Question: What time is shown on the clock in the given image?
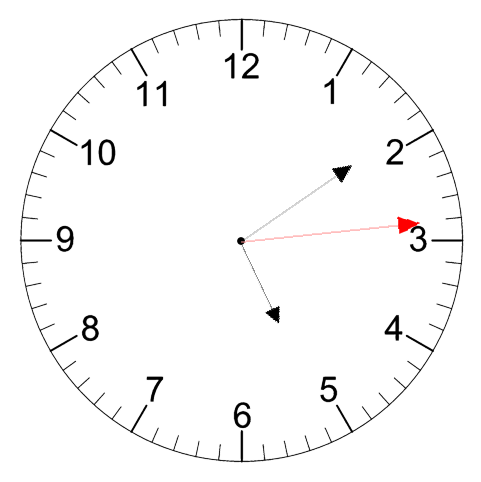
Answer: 05:09:14